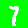
Digit: 7